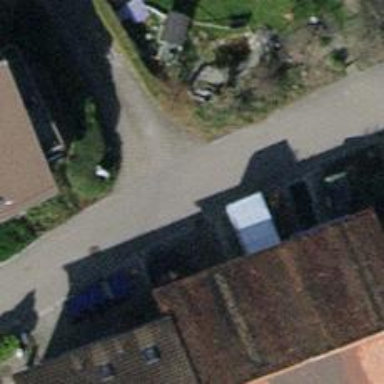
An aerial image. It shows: Residential road without sidewalk.